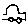
Label: car